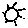
Label: sun